Question: '''
main xml file
<?xml version="1.0" encoding="utf-8"?>
<RelativeLayout xmlns:android="http://schemas.android.com/apk/res/android"
xmlns:tools="http://schemas.android.com/tools"
xmlns:app="http://schemas.android.com/apk/res-auto"
android:layout_width="match_parent"
android:layout_height="match_parent"
android:paddingLeft="@dimen/activity_horizontal_margin"
android:paddingRight="@dimen/activity_horizontal_margin"
android:paddingTop="@dimen/activity_vertical_margin"
android:paddingBottom="@dimen/activity_vertical_margin"
app:layout_behavior="@string/appbar_scrolling_view_behavior"
tools:showIn="@layout/activity_main" tools:context=".MainActivity">
<Button
android:layout_width="wrap_content"
android:layout_height="wrap_content"
android:text="ADD CONTACT"
android:id="@+id/btnadd"
android:layout_alignParentTop="true"
android:layout_centerHorizontal="true"
android:layout_marginTop="97dp"
android:onClick="addContact"/>
<Button
android:layout_width="wrap_content"
android:layout_height="wrap_content"
android:text="VIEW CONTACT"
android:id="@+id/btnview"
android:layout_centerVertical="true"
android:layout_centerHorizontal="true"
android:onClick="viewContact"/>
<TextView
android:layout_width="wrap_content"
android:layout_height="wrap_content"
android:text="No Network Found"
android:id="@+id/textview"
android:layout_below="@+id/btnview"
android:layout_centerHorizontal="true"
android:layout_marginTop="55dp" />
</RelativeLayout>
main java file
package com.example.dota.databasephp;
import android.app.Activity;
import android.content.Context;
import android.content.Intent;
import android.net.ConnectivityManager;
import android.net.NetworkInfo;
import android.os.Bundle;
import android.view.View;
import android.widget.Button;
import android.widget.TextView;
public class MainActivity extends Activity implements View.OnClickListener {
Button btnadd,btnview;
TextView textView;
@Override
protected void onCreate(Bundle savedInstanceState) {
super.onCreate(savedInstanceState);
setContentView(R.layout.activity_main);
btnadd = (Button) findViewById(R.id.btnadd);
btnview = (Button) findViewById(R.id.btnview);
textView = (TextView) findViewById(R.id.textview);
btnadd.setOnClickListener(this);
ConnectivityManager connectivityManager = (ConnectivityManager) getSystemService(Context.CONNECTIVITY_SERVICE);
NetworkInfo networkInfo = connectivityManager.getActiveNetworkInfo();
if (networkInfo != null && networkInfo.isConnected())
{
textView.setVisibility(View.INVISIBLE);
}
else {
btnadd.setEnabled(false);
btnview.setEnabled(false);
}
}
@Override
public void onClick(View v) {
Intent i=new Intent(MainActivity.this,Addinfo.class);
startActivity(i);
}
}
addinfo xml file
<?xml version="1.0" encoding="utf-8"?>
<RelativeLayout xmlns:android="http://schemas.android.com/apk/res/android"
xmlns:tools="http://schemas.android.com/tools"
xmlns:app="http://schemas.android.com/apk/res-auto"
android:layout_width="match_parent"
android:layout_height="match_parent"
android:paddingLeft="@dimen/activity_horizontal_margin"
android:paddingRight="@dimen/activity_horizontal_margin"
android:paddingTop="@dimen/activity_vertical_margin"
android:paddingBottom="@dimen/activity_vertical_margin"
app:layout_behavior="@string/appbar_scrolling_view_behavior"
tools:showIn="@layout/activity_addinfo"
tools:context="com.example.dota.databasephp.Addinfo">
<EditText
android:layout_width="250dp"
android:layout_height="wrap_content"
android:id="@+id/et_name"
android:layout_alignParentTop="true"
android:layout_centerHorizontal="true"
android:layout_marginTop="59dp"
android:text="Enter Name" />
<EditText
android:layout_width="250dp"
android:layout_height="wrap_content"
android:id="@+id/et_email"
android:text="Enter Email"
android:layout_below="@+id/et_name"
android:layout_alignLeft="@+id/et_name"
android:layout_alignStart="@+id/et_name"
android:layout_marginTop="34dp"
android:inputType="textEmailAddress"/>
<EditText
android:layout_width="250dp"
android:layout_height="wrap_content"
android:id="@+id/et_mobile"
android:text="Enter Mobile"
android:layout_below="@+id/et_email"
android:layout_centerHorizontal="true"
android:layout_marginTop="37dp"
android:inputType="phone"/>
<Button
android:layout_width="wrap_content"
android:layout_height="wrap_content"
android:text="SAVE DATA"
android:id="@+id/button"
android:layout_below="@+id/et_mobile"
android:layout_centerHorizontal="true"
android:layout_marginTop="78dp"
android:onClick="saveInfo"/>
</RelativeLayout>
addinfo java file
package com.example.dota.databasephp;
import android.app.Activity;
import android.os.AsyncTask;
import android.os.Bundle;
import android.view.View;
import android.widget.EditText;
import android.widget.Toast;
import java.io.BufferedWriter;
import java.io.IOException;
import java.io.InputStream;
import java.io.OutputStream;
import java.io.OutputStreamWriter;
import java.net.HttpURLConnection;
import java.net.MalformedURLException;
import java.net.URL;
import java.net.URLEncoder;
public class Addinfo extends Activity {
EditText Name,Email,Mobile;
String name,email,mobile;
@Override
protected void onCreate(Bundle savedInstanceState) {
super.onCreate(savedInstanceState);
setContentView(R.layout.activity_addinfo);
Name=(EditText)findViewById(R.id.et_name);
Email=(EditText)findViewById(R.id.et_email);
Mobile=(EditText)findViewById(R.id.et_mobile);
BackgroundTask backgroundTask=new BackgroundTask();
backgroundTask.execute(name,email,mobile);
finish();
}
public void saveInfo(View view)
{
name= Name.getText().toString();
email=Email.getText().toString();
mobile=Mobile.getText().toString();
}
class BackgroundTask extends AsyncTask<String, String, String>
{
String add_info_url;
@Override
protected void onPreExecute() {
add_info_url="Domain_name/add_info.php";
}
@Override
protected String doInBackground(String... params) {
String name,email,mobile;
name=params[0];
email=params[1];
mobile=params[2];
try {
URL url=new URL(add_info_url);
HttpURLConnection httpURLConnection= (HttpURLConnection)url.openConnection();
httpURLConnection.setRequestMethod("POST");
httpURLConnection.setDoOutput(true);
OutputStream outputStream=httpURLConnection.getOutputStream();
BufferedWriter bufferedWriter= new BufferedWriter(new OutputStreamWriter(outputStream,"UTF-8"));
String data_string= URLEncoder.encode("name", "UTF-8")+"="+URLEncoder.encode(name,"UTF-8")+"="+
URLEncoder.encode("email","UTF-8")+"="+URLEncoder.encode(email,"UTF-8")+"="+
URLEncoder.encode("mobile","UTF-8")+"="+URLEncoder.encode(mobile,"UTF-8");
bufferedWriter.write(data_string);
bufferedWriter.flush();
bufferedWriter.close();
outputStream.close();
InputStream inputStream=httpURLConnection.getInputStream();
inputStream.close();
httpURLConnection.disconnect();
return "One row of data inserted";
} catch (MalformedURLException e) {
e.printStackTrace();
} catch (IOException e) {
e.printStackTrace();
}
return null;
}
@Override
protected void onPostExecute(String result) {
Toast.makeText(getApplicationContext(), result, Toast.LENGTH_LONG).show();
}
@Override
protected void onProgressUpdate(String... values) {
super.onProgressUpdate(values);
}
}
}
'''
After executing this code when I click on add contact button a very small box appears. What is that small box? I'm not getting why this box is appearing in execution. Please run the code, you will come to know what the problem is.

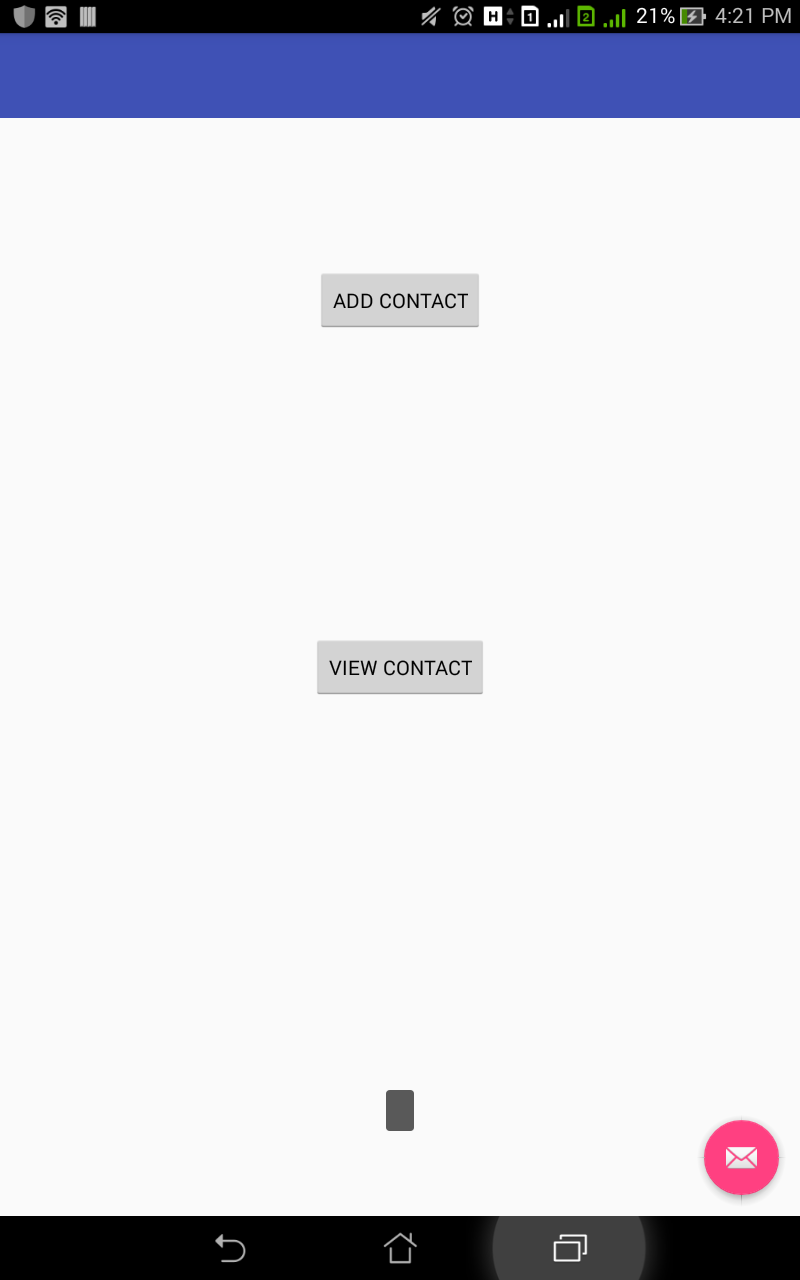
Answer: You are destroying your 'Addinfo' activity by calling 'finish()' in 'onCreate()'.
Try removing this line:
'''
finish();
'''
from the 'onCreate()' of your 'Addinfo' activity.